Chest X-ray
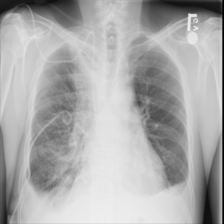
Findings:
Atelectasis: negative
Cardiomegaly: negative
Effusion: negative
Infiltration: negative
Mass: negative
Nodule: negative
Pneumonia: negative
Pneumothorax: negative
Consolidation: negative
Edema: negative
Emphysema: negative
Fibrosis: negative
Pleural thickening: negative
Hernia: negative